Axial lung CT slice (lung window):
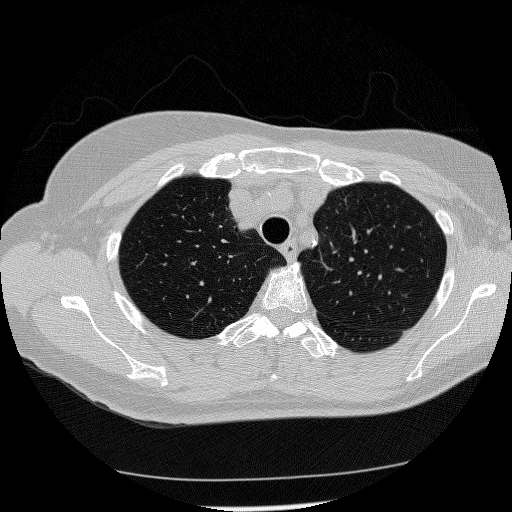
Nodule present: no